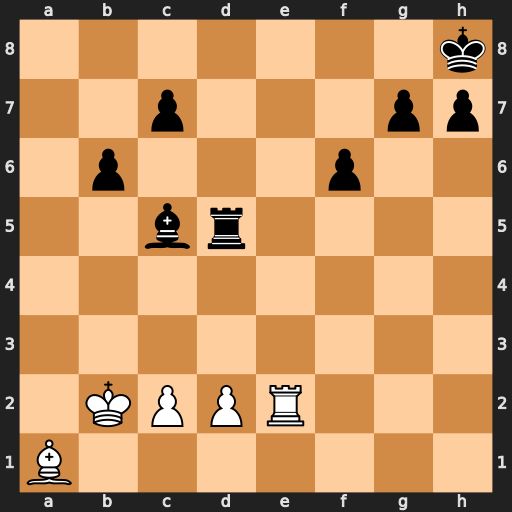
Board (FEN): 7k/2p3pp/1p3p2/2br4/8/8/1KPPR3/B7
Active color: w
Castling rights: -
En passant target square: -
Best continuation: Re8+ Bf8 Rxf8#